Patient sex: M
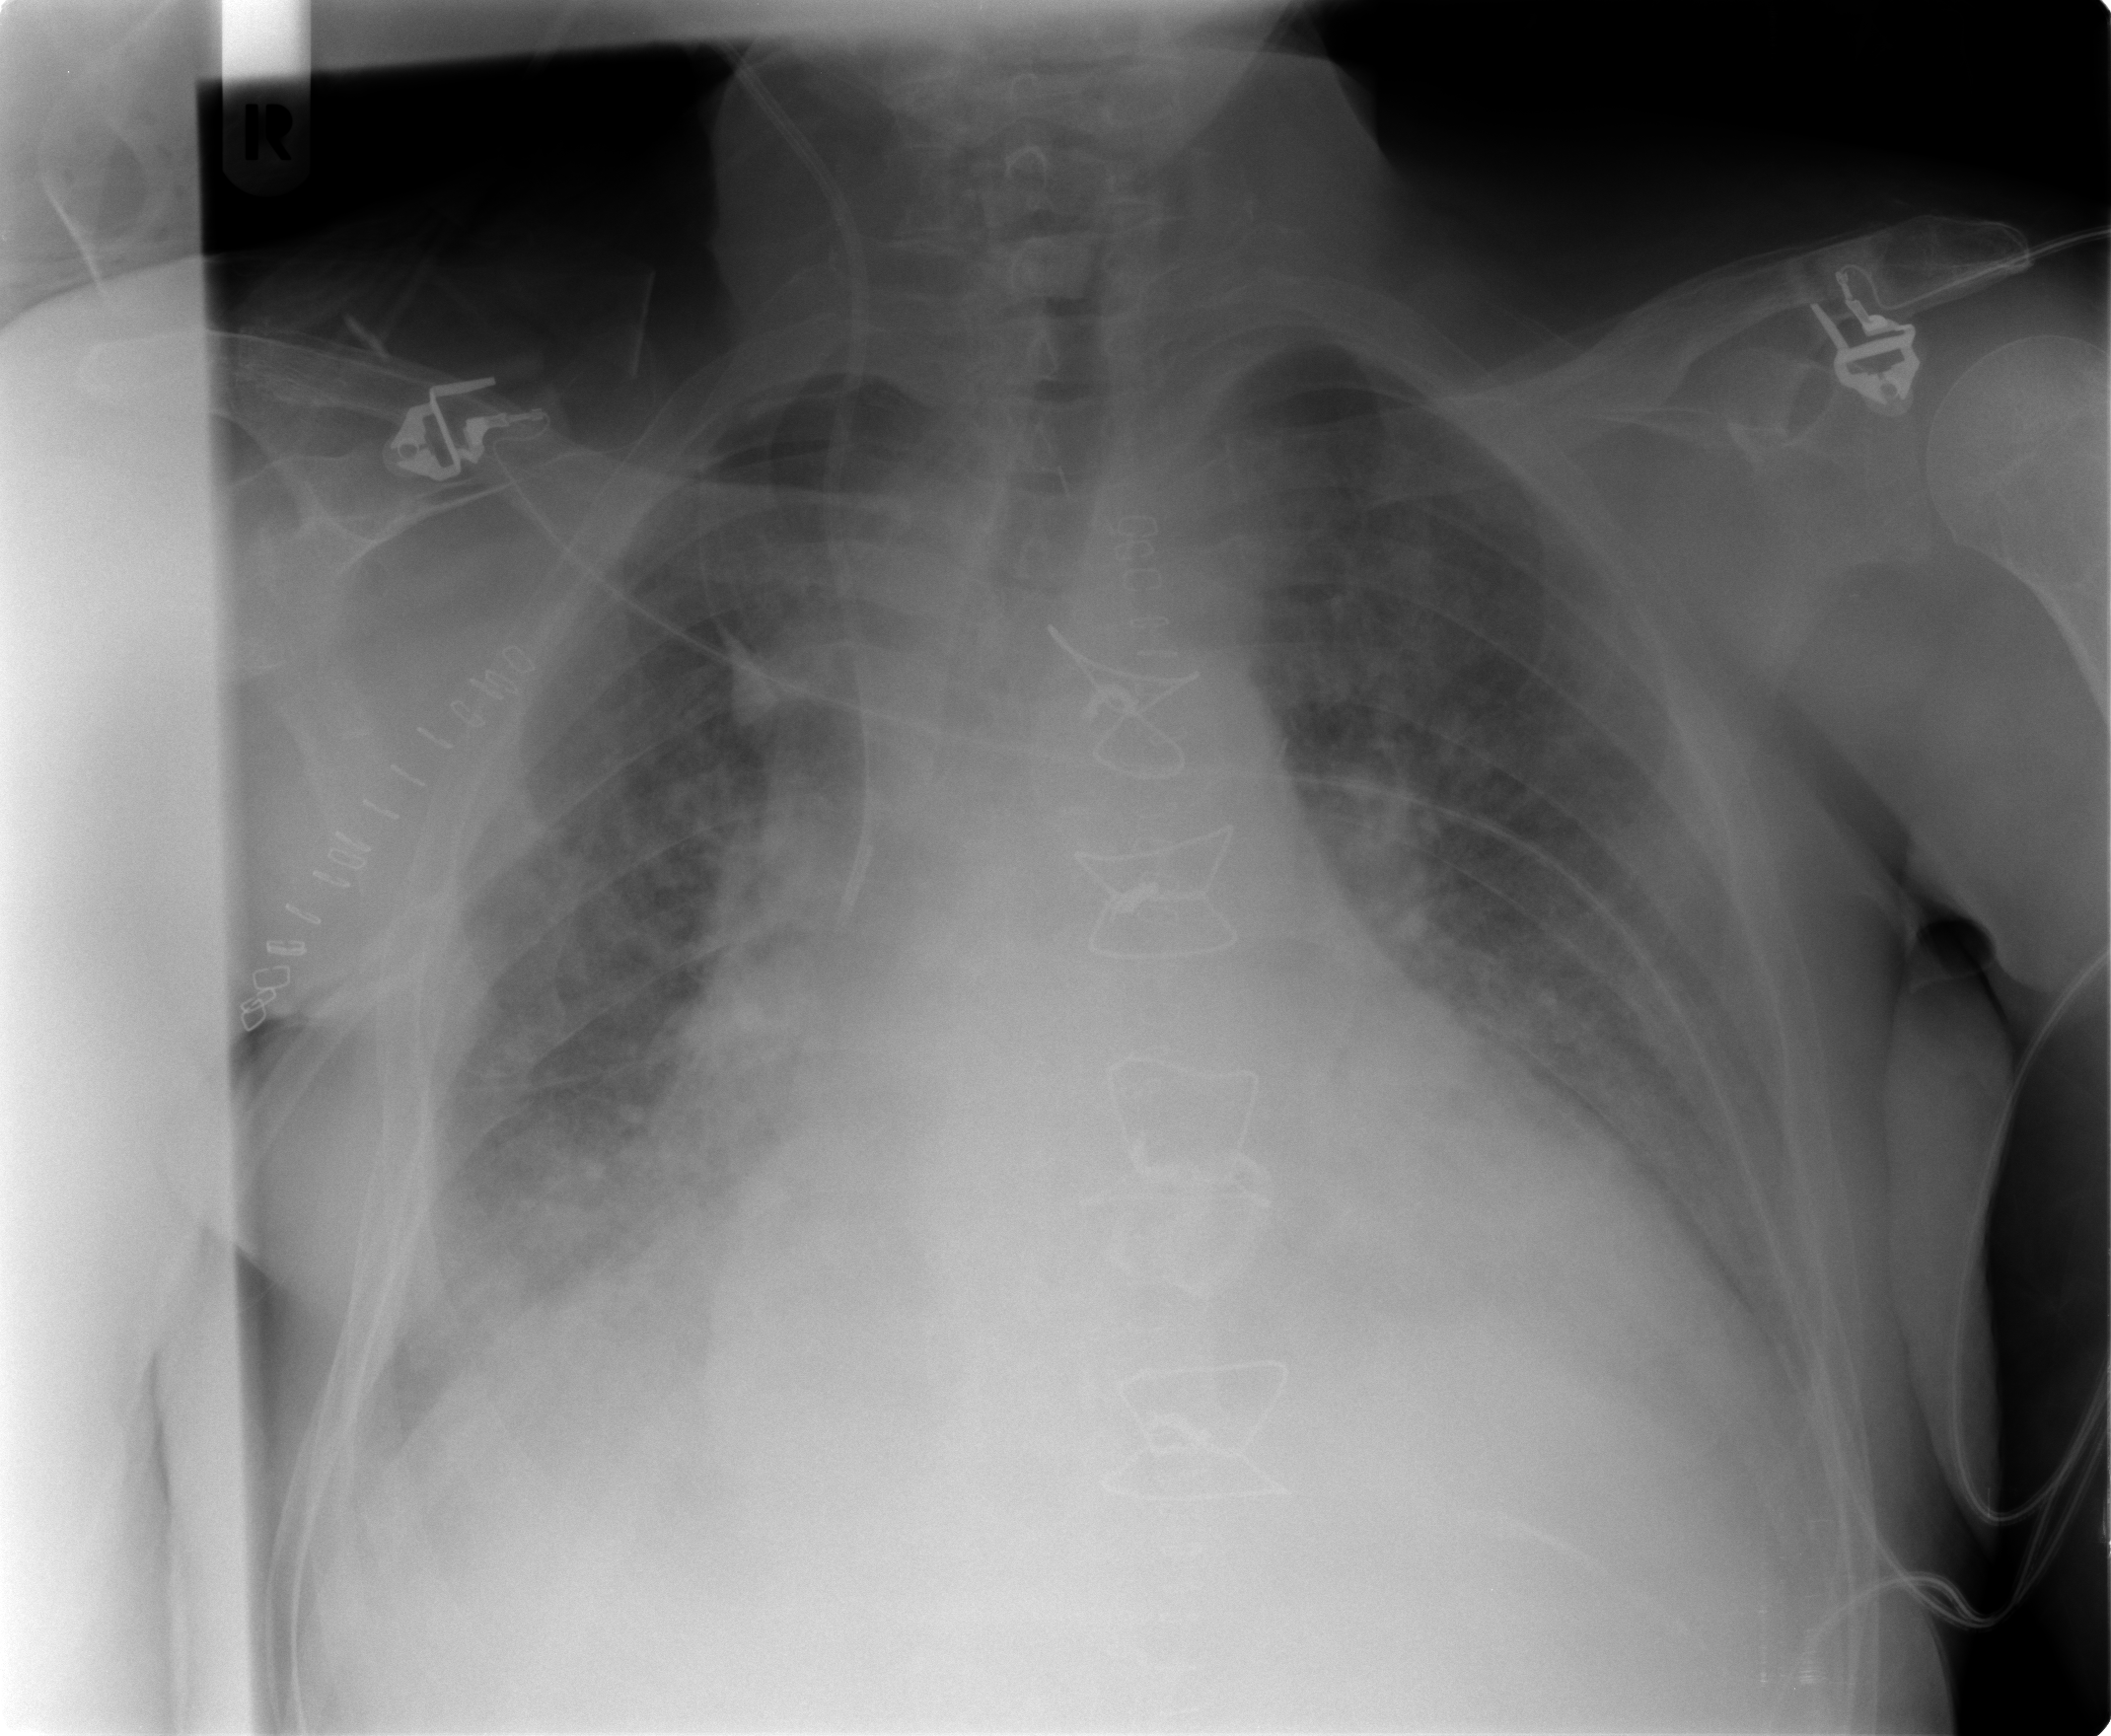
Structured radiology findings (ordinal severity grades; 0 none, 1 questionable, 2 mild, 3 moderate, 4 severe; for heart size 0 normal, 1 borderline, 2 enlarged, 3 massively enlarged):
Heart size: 2
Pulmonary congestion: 2
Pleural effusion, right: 1
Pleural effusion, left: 2
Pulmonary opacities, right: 2
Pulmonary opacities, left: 2
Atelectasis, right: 2
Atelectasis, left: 2